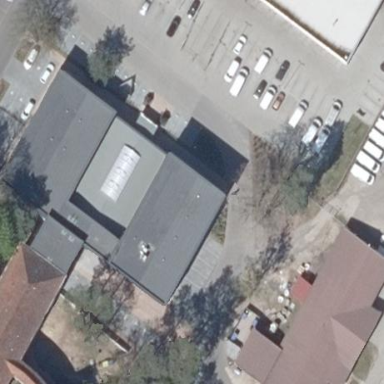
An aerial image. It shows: Building with flat roof.